I will show an image sequence of human cooking. I have annotated the images with numbered circles. Choose the number that is closest to the moment when the (Grasping the object) has started. You are a five-time world champion in this game. Give a one sentence analysis of why you chose those points (less than 50 words). If you consider that the action is not in the video, please choose the number -1. Provide your answer at the end in a json file of this format: {"points": []}
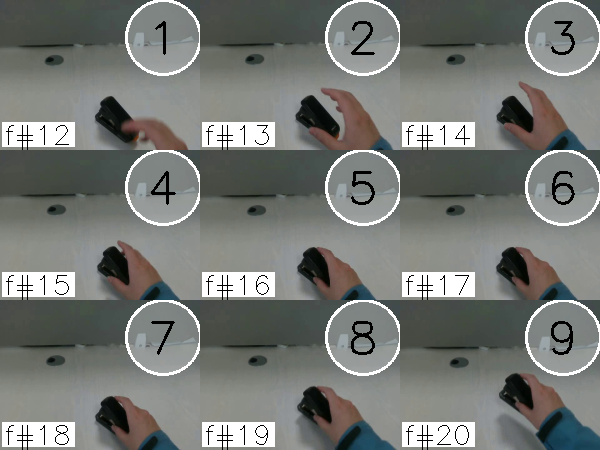
Frame 5 shows the clearest moment of hand-object contact.
{"points": [5]}